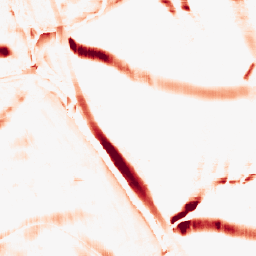
Category: morphological
Decomposition family: rolling_ball
Decomposition parameters: radius: 10
Upsampling method: area
Upsampling parameters: scale: 2
Upsampling scale: 2